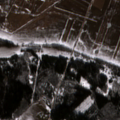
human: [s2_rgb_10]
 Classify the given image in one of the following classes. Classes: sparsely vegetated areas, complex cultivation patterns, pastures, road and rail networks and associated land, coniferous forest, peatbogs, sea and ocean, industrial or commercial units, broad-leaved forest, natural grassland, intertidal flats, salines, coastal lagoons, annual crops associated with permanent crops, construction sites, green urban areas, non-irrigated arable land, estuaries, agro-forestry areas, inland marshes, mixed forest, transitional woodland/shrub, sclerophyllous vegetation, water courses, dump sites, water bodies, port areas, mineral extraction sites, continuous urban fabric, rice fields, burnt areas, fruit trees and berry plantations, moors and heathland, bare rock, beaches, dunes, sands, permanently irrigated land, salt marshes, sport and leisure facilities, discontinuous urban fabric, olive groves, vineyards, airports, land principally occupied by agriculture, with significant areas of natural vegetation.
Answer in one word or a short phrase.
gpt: non-irrigated arable land, pastures, complex cultivation patterns, mixed forest